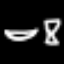
Label: hourglass